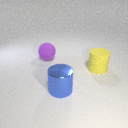
large purple rubber sphere to the left of large yellow rubber cylinder